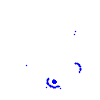
Particle: kaon